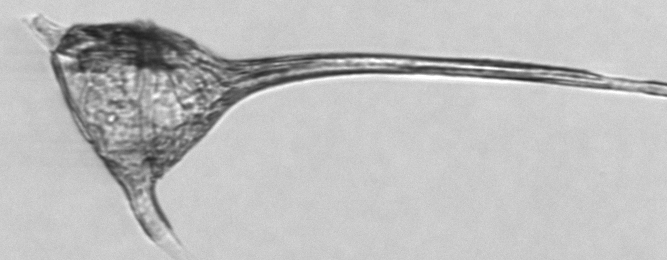
Label: Tripos